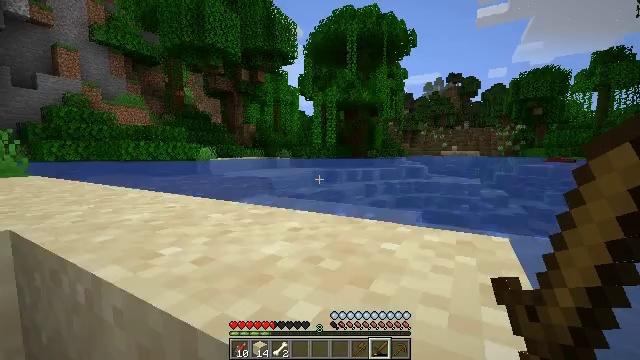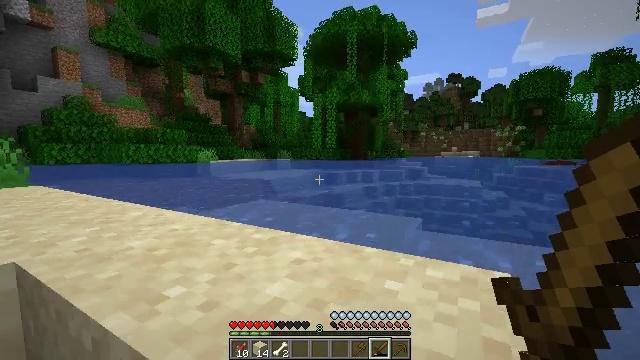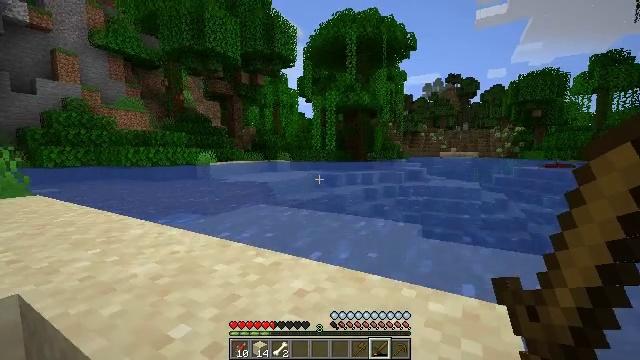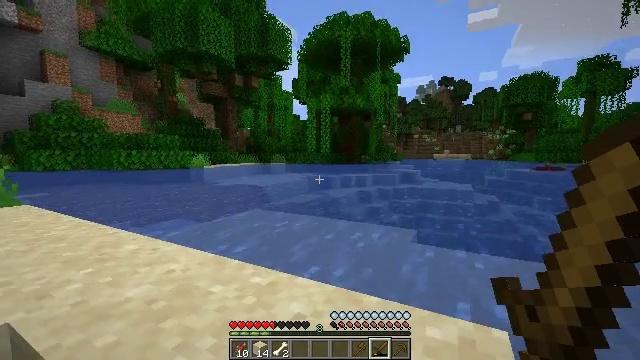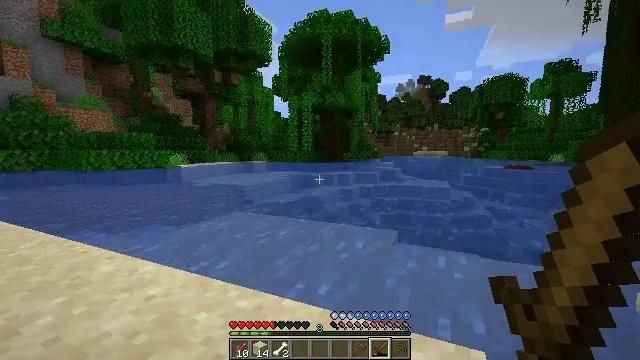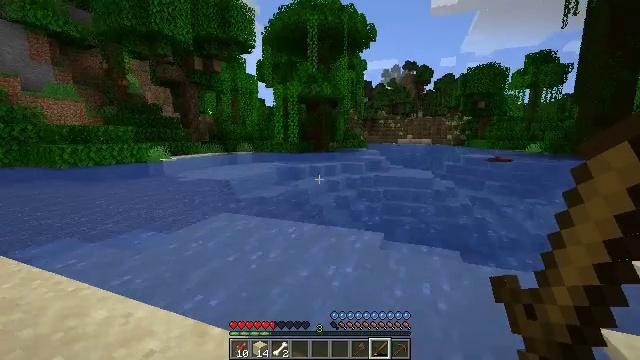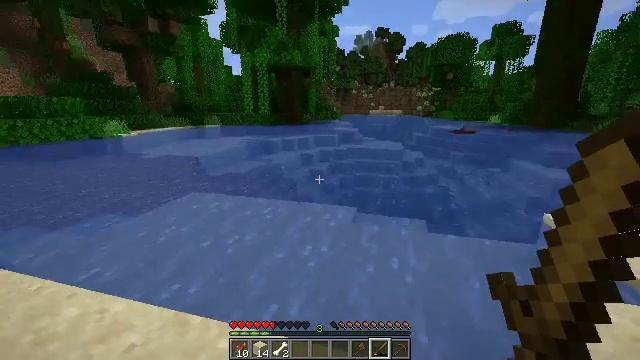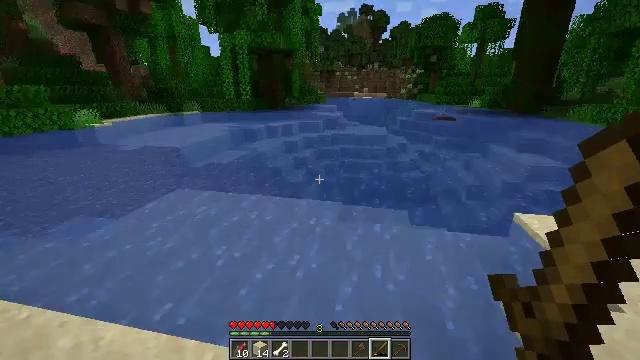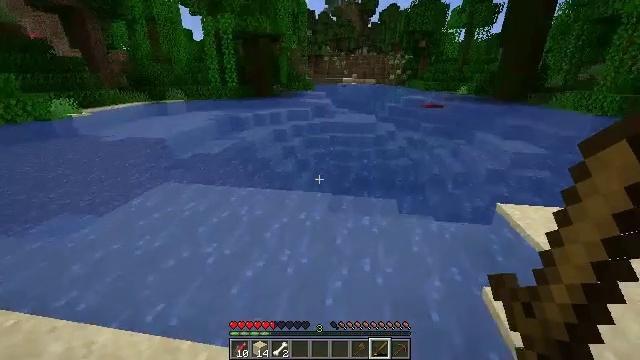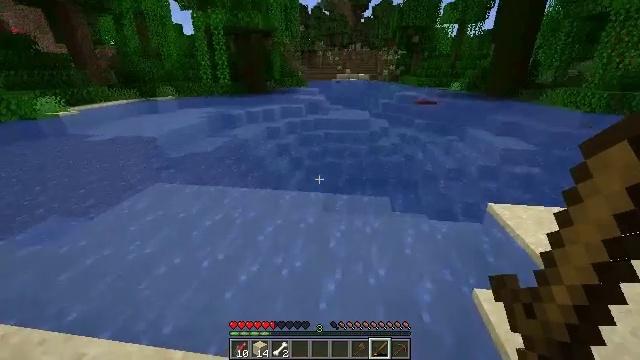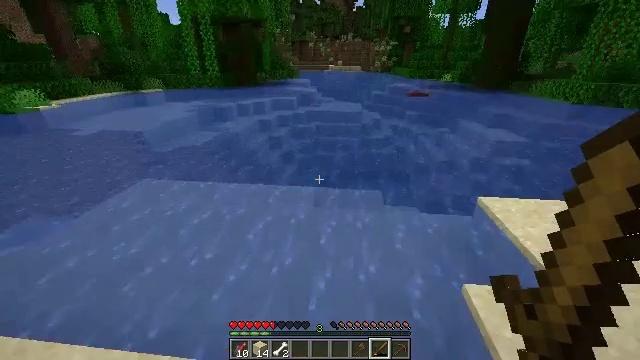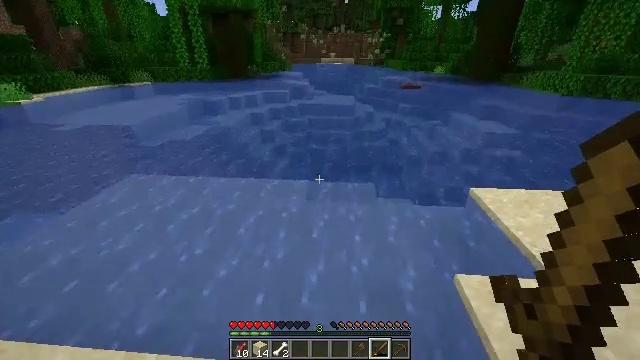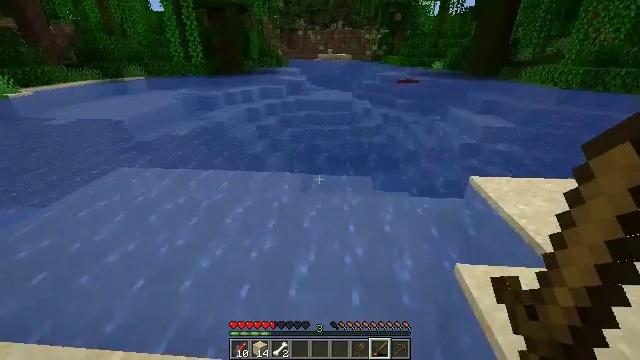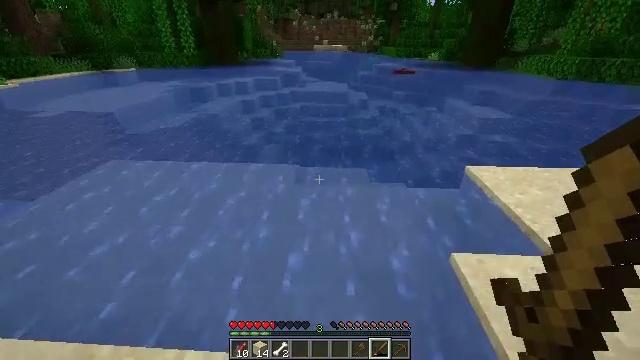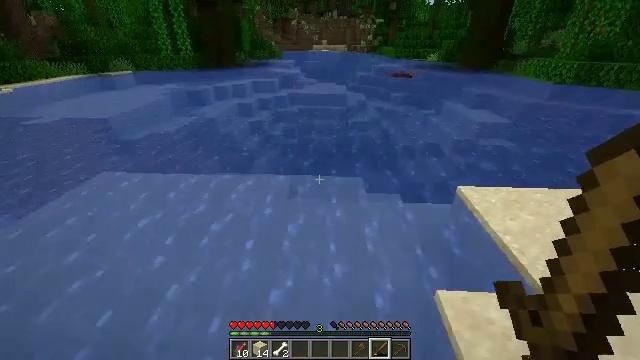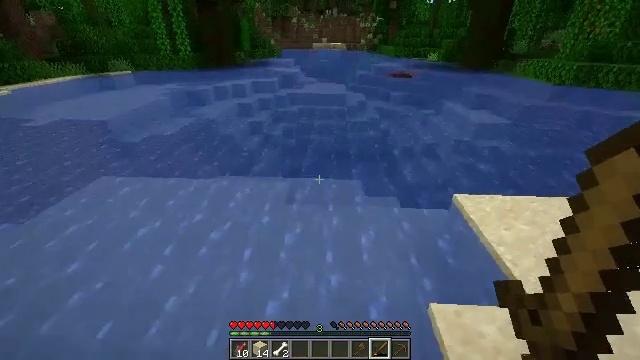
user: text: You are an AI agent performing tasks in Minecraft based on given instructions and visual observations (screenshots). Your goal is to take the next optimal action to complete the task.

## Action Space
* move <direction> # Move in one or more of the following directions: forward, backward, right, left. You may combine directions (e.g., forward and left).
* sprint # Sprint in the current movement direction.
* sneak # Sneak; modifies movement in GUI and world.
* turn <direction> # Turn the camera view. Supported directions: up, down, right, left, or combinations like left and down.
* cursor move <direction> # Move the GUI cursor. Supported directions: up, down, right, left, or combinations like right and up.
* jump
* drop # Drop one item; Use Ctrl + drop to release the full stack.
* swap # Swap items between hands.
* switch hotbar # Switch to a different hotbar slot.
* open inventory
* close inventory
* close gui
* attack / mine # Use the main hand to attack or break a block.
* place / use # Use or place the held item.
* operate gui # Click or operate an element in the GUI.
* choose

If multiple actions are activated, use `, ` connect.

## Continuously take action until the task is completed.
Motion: motion action
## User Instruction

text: Mine sand by the water.
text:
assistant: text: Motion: move forward and move right, jump
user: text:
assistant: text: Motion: move forward, jump
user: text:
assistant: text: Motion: move forward, turn right, jump
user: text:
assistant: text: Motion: move forward, turn right, jump
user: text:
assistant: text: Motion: move forward, turn right and down, jump
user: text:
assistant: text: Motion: move forward and move right, turn right and down, jump
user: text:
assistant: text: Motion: move forward and move right, turn right and down, jump
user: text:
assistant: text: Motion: move forward and move right, turn right and down, jump
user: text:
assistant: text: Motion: move forward and move right, turn right, jump
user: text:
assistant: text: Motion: move forward and move right, turn right and down, jump
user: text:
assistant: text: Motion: move forward and move right, turn right and down, jump
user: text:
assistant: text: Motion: move forward and move right, jump
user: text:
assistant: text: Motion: move forward and move right, turn down, jump
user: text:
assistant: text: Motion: move forward and move right, jump
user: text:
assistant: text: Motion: move forward and move right, jump
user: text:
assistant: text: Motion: move forward, turn left, jump
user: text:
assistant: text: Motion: move forward, turn left and down, jump
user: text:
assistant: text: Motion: move forward, turn left and down, jump
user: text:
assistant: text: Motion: move forward, turn left
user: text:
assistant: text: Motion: move forward, turn left
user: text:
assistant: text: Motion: move forward, turn left
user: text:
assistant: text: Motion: move forward, turn left and up
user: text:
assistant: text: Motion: move forward, turn left and up
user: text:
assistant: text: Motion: move forward, turn left
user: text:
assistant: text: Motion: move forward
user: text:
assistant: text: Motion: move forward
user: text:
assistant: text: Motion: move forward, turn left, jump
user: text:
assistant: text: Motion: move forward, turn left, jump
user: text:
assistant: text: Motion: move forward, turn left and down, jump
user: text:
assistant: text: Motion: move forward, turn left and down, jump